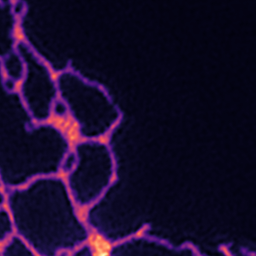
Label: Super-resolution ER image